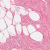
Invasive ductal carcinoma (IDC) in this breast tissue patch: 0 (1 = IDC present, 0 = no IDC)